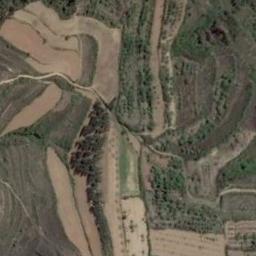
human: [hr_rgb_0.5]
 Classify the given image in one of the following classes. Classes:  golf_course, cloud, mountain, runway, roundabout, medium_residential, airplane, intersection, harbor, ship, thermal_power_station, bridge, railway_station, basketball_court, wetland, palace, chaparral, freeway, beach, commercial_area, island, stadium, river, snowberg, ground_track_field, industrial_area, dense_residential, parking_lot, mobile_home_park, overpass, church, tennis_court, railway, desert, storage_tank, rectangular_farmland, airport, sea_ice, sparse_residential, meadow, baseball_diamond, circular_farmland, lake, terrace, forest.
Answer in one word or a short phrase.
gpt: terrace